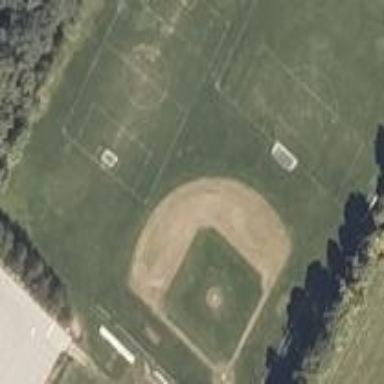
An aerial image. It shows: Baseball pitch for leisure and sports activities.